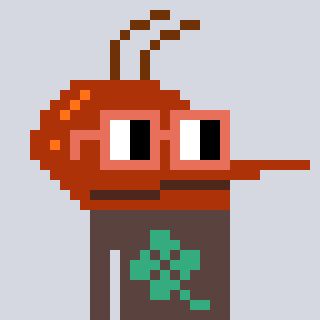
a pixel art character with square orange glasses, a mosquito-shaped head and a darkbrown-colored body on a cool background